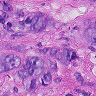
Metastatic tissue present: yes